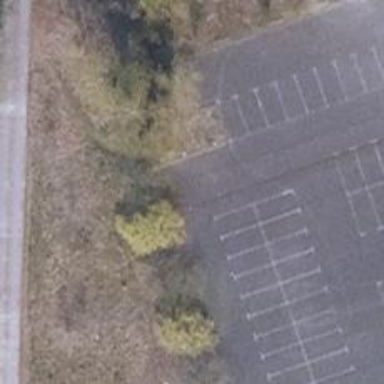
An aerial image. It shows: Asphalt parking aisle road.